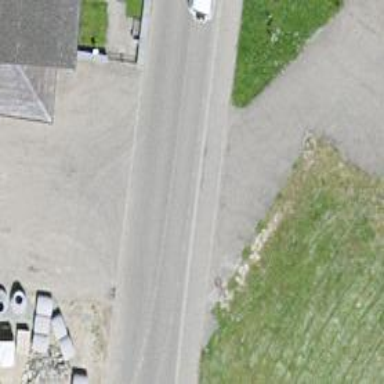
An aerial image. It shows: Asphalt sidewalk.